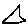
Label: triangle